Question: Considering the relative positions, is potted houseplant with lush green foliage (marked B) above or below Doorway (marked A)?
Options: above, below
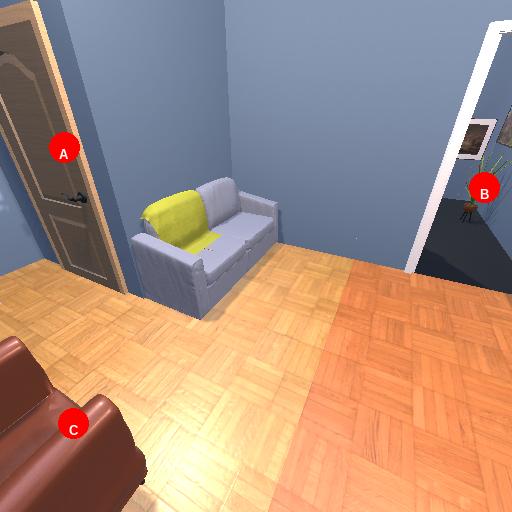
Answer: above